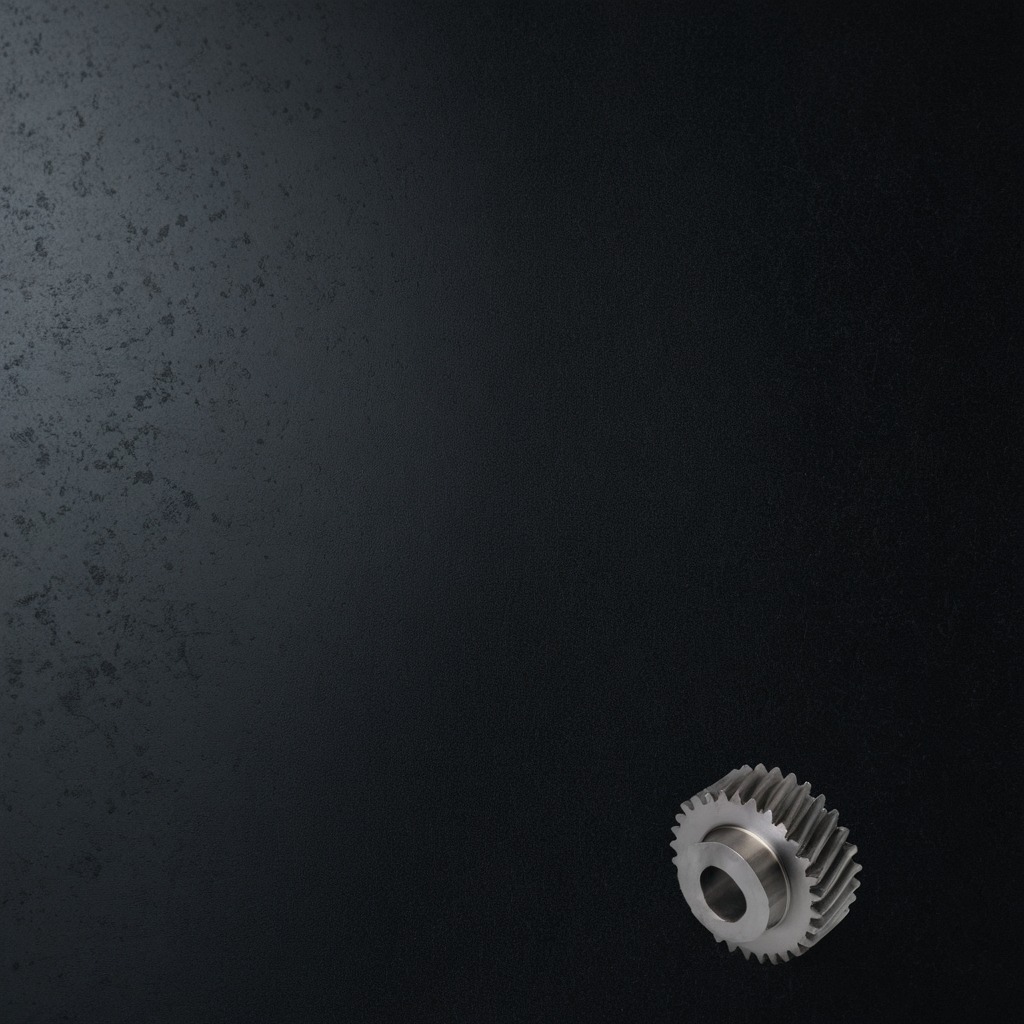
A steel gear with teeth lies on a clean granite tabletop covered with a black rubber mat inside a workshop at night dim ambient light soft shadows worn but beneath the mat